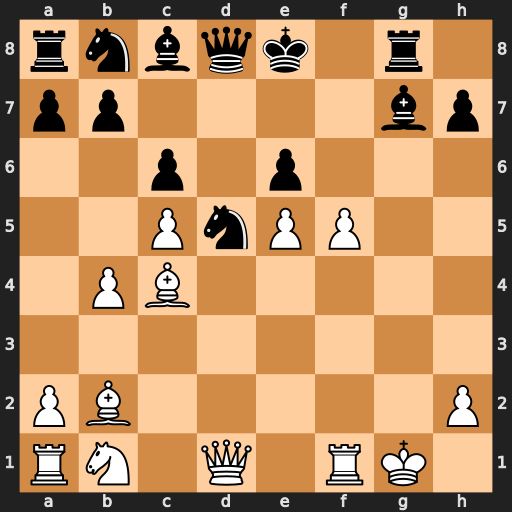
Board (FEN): rnbqk1r1/pp4bp/2p1p3/2PnPP2/1PB5/8/PB5P/RN1Q1RK1
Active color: w
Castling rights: q
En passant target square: -
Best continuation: Qh5+ Ke7 f6+ Bxf6+ Kh1